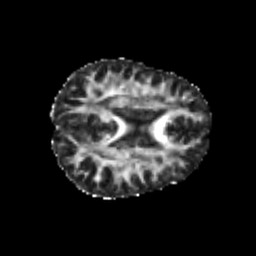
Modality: FA
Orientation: axial
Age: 26
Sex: female
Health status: healthy
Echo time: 0.074 s